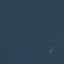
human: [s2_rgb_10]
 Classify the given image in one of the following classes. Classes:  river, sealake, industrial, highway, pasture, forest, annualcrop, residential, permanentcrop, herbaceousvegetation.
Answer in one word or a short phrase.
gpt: SeaLake